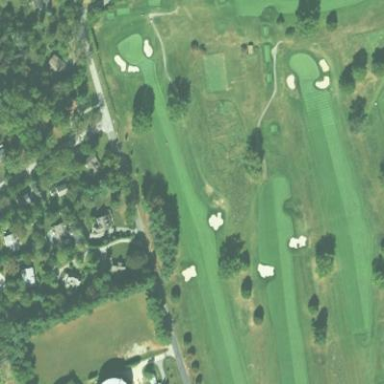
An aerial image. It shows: Grassy area designated as golf fairway.